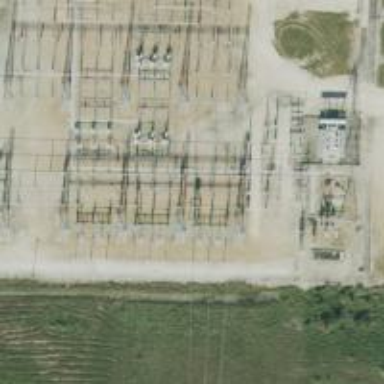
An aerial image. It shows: Switch used for power control.